You are looking at the envelope spectrum of a bearing's vibration signal. The marked vertical lines are the theoretical fault frequencies for the outer race, inner race, rolling elements, and cage. Classify the bearing condition as one of: normal, inner_race, outer_race, ball.
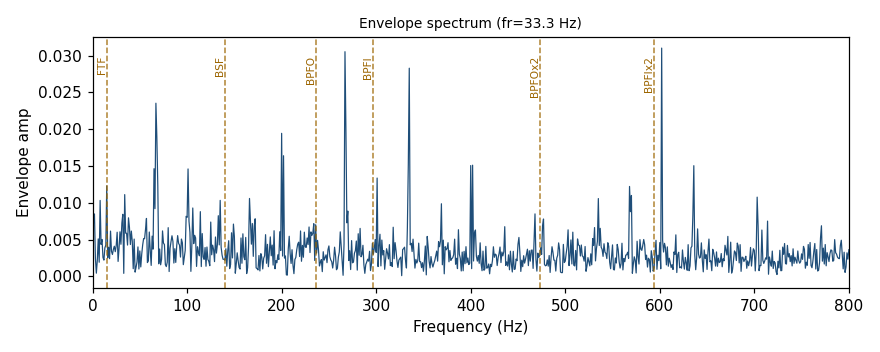
Answer: inner_race